Question: I have 2 views: PollCard and PollList (like list of polls)
In the PollCard view I have 2 buttons(images), that calls "answer" function:
'''
HStack{
Button(action: {
self.answer()
print("Pressed first image")
}){
Image(poll.v1img)
.resizable()
.renderingMode(.original)
.scaledToFill()
.frame(width: 150, height: 200)
}.frame(width: 150, height: 200)
Button(action: { self.answer()}){
Image(poll.v2img )
.resizable()
.renderingMode(.original)
.frame(width: 150, height: 200)
}.frame(width: 150, height: 200).zIndex(4)
}
'''
In the 'PollList' view I have this simple list:
'''
var body: some View {
HStack{
List(pollData) { poll in
PollCard(poll: poll)
}.padding()
}
}
'''
But when I click the images in the list, it selects like all images and presses it

It is also very easy to check - terminal prints 'Pressed first image' even if I've pressed only second image
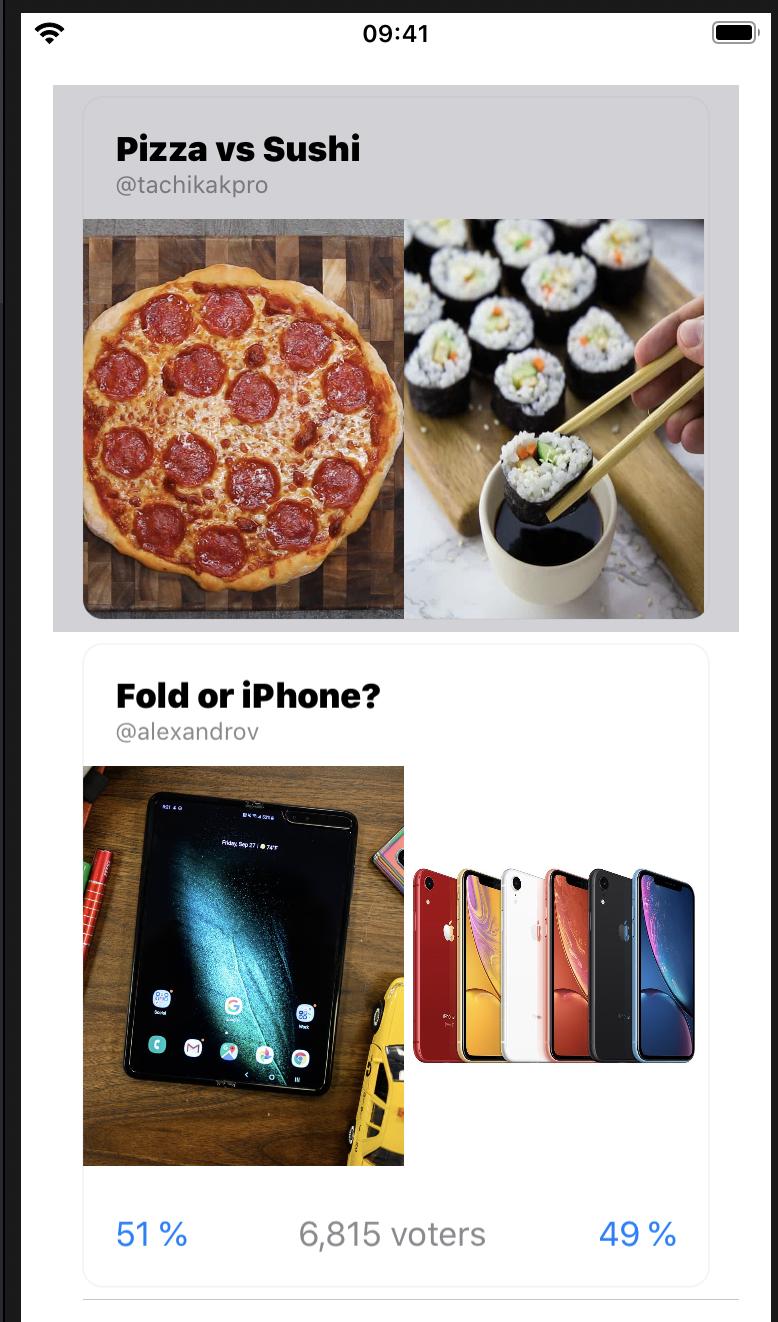
Answer: As I mentioned in the comment section the workaround would be to substitute the 'HStack' around the 'List' with a 'ScrollView' and the 'List' with a 'ForEach':
'''
struct ContentView: View {
struct Data: Identifiable {
var id: Int
}
@State var data = [Data(id: 0), Data(id: 1), Data(id: 2), Data(id: 3), Data(id: 4), Data(id: 5)]
var body: some View {
ScrollView {
ForEach(self.data) { data in
HStack {
Button(action: {
print("Pressed blue...")
}, label: {
Rectangle()
.foregroundColor(Color.blue)
.frame(width: 150, height: 200)
})
Button(action: {
print("Pressed red...")
}, label: {
Rectangle()
.foregroundColor(Color.red)
.frame(width: 150, height: 200)
})
}
}
}
}
}
'''
I hope this helps!